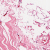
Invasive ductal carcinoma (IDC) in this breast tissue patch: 0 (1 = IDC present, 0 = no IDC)